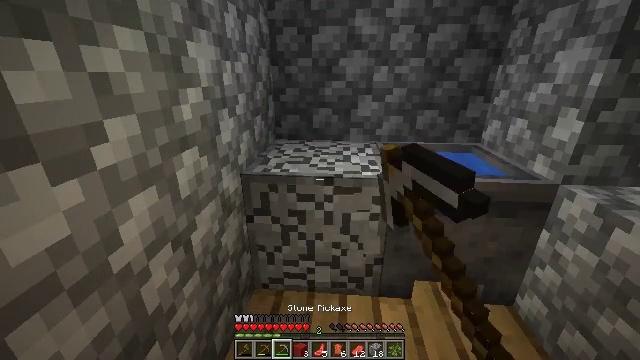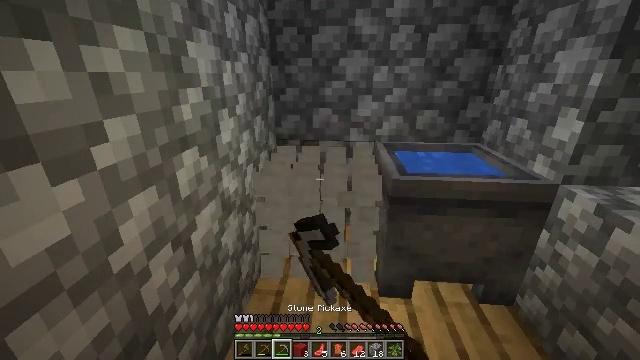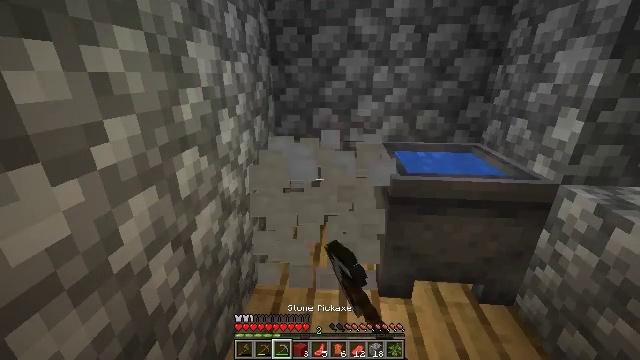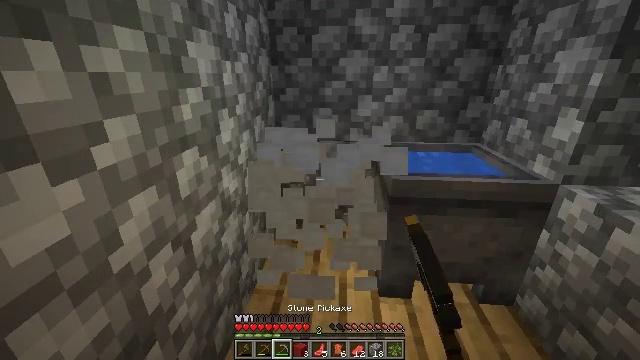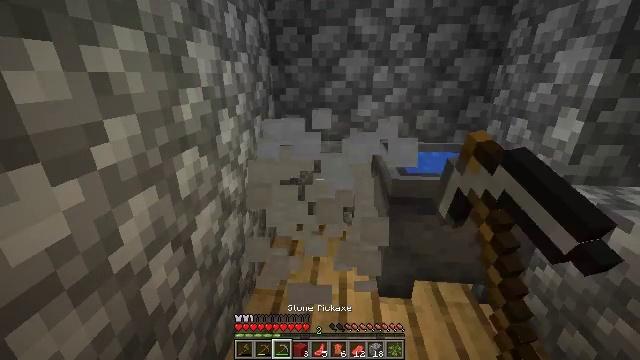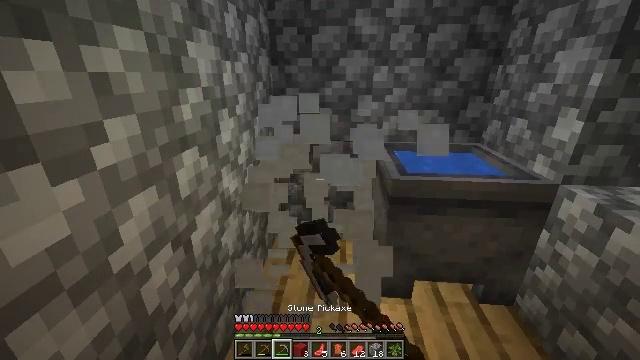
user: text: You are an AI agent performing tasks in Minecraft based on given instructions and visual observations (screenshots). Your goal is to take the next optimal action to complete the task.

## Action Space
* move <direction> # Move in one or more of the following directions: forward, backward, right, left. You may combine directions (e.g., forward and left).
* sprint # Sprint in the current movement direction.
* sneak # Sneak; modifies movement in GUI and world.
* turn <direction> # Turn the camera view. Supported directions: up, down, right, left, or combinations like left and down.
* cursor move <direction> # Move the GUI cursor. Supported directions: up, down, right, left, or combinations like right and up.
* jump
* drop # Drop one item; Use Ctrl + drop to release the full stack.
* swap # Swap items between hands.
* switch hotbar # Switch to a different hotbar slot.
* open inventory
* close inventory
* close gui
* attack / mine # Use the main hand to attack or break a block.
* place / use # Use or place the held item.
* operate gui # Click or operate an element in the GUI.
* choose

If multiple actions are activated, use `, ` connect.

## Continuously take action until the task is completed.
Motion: motion action
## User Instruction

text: Break the smooth stone to collect it.
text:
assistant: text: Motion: attack / mine
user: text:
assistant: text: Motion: attack / mine
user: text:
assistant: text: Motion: attack / mine
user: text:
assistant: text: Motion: attack / mine
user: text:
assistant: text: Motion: attack / mine
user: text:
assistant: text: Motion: no_op